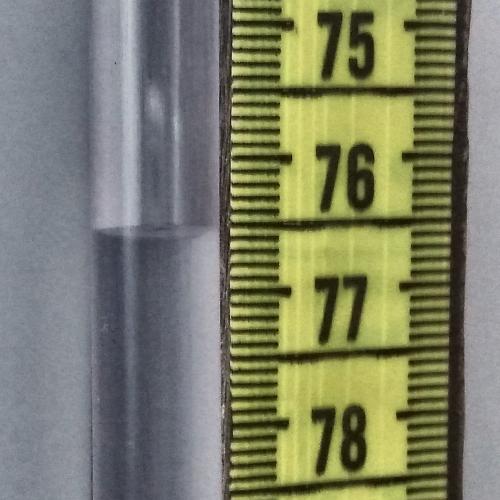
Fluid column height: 76.6 cm